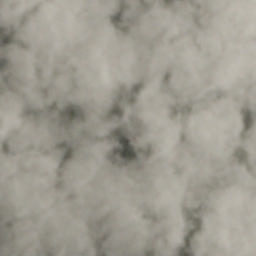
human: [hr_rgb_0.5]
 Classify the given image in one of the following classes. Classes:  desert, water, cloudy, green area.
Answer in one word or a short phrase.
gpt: cloudy